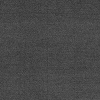
Atmospheric dust classification: dusty